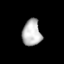
Tissue: lung
Cell type: Myeloid cells
Senescence score: 0.2022
Nuclear area (px): 481
Mean DAPI intensity: 185.183